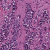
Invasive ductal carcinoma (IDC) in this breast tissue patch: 1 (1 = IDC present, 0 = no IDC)